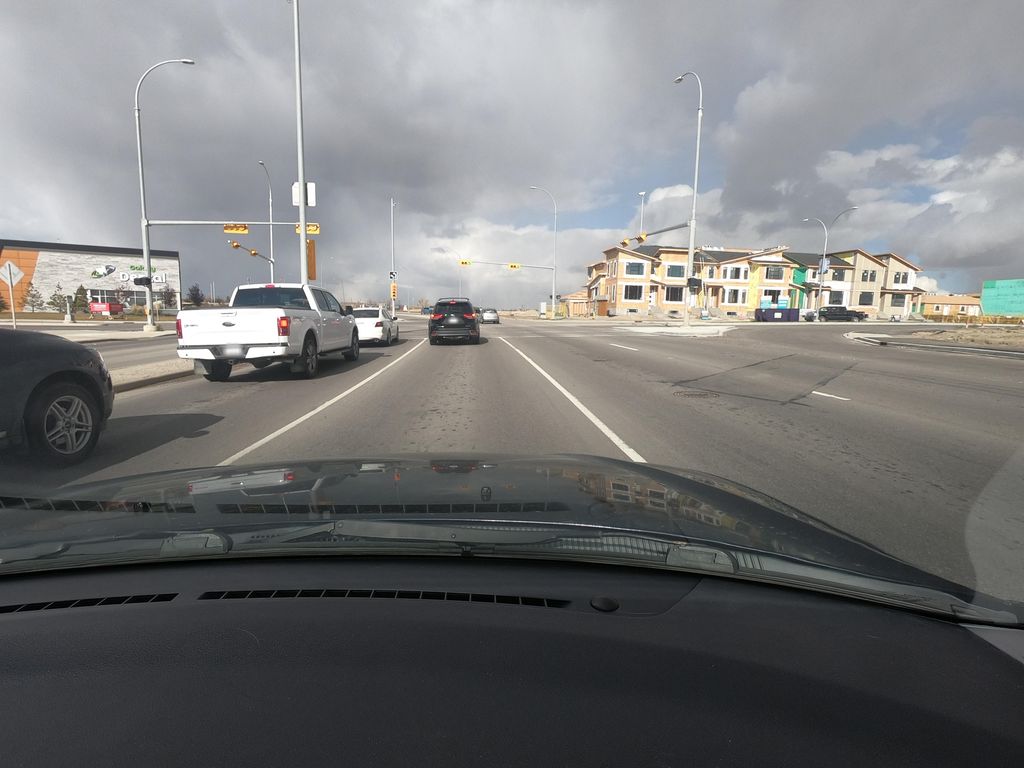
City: calgary